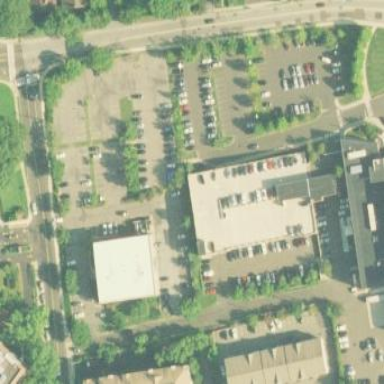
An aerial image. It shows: Parking area with building part.